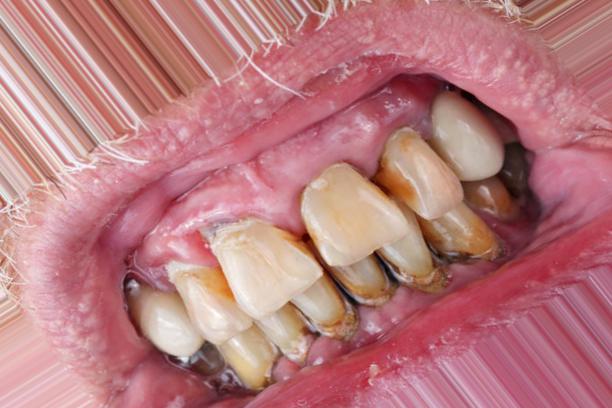
Condition: Caries